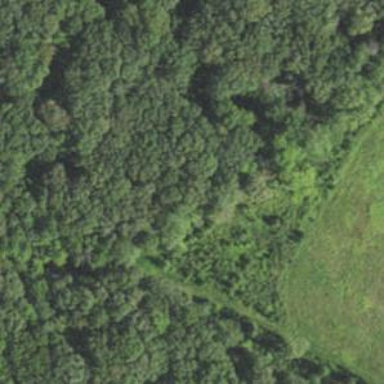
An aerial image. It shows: Patch of scrub vegetation.